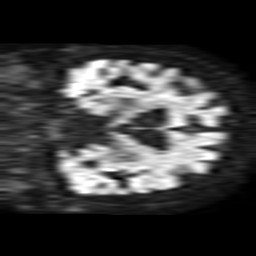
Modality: TRACE
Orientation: coronal
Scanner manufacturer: philips
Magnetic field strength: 1.5 T
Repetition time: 3.403 s
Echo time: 0.06922 s